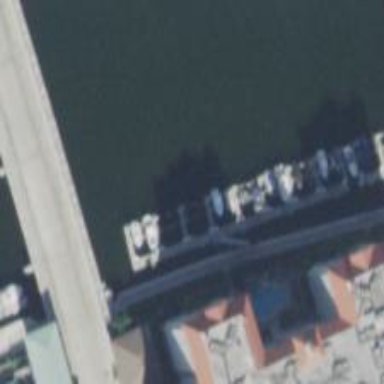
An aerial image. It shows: Dock located along the waterway.